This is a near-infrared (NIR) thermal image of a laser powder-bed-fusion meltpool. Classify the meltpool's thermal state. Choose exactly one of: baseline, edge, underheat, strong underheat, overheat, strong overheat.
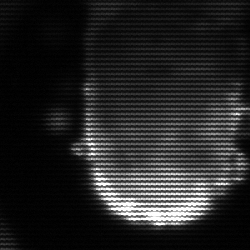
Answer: baseline